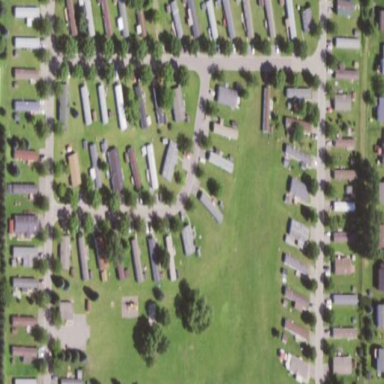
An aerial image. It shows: Residential area designated as trailer park.